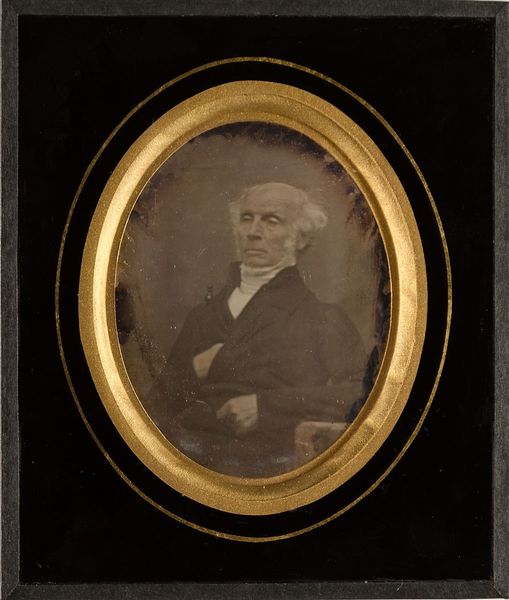
Titel: Senator Dr. August Meier
Standort: Hamburg
Institution: Museum für Kunst und Gewerbe Hamburg
Schlagwörter: mann, gesten, portrait, person, foto, fotografie, photographie, politiker, photo, senator, staatsmann, lichtbild, daguerreotypie, historische, bildwerke, angewandte und bildende kunst, hessische systematik, porträt, persönlichkeit, armhaltungen, porträtfotografie, porträtphotographie, hüftbild